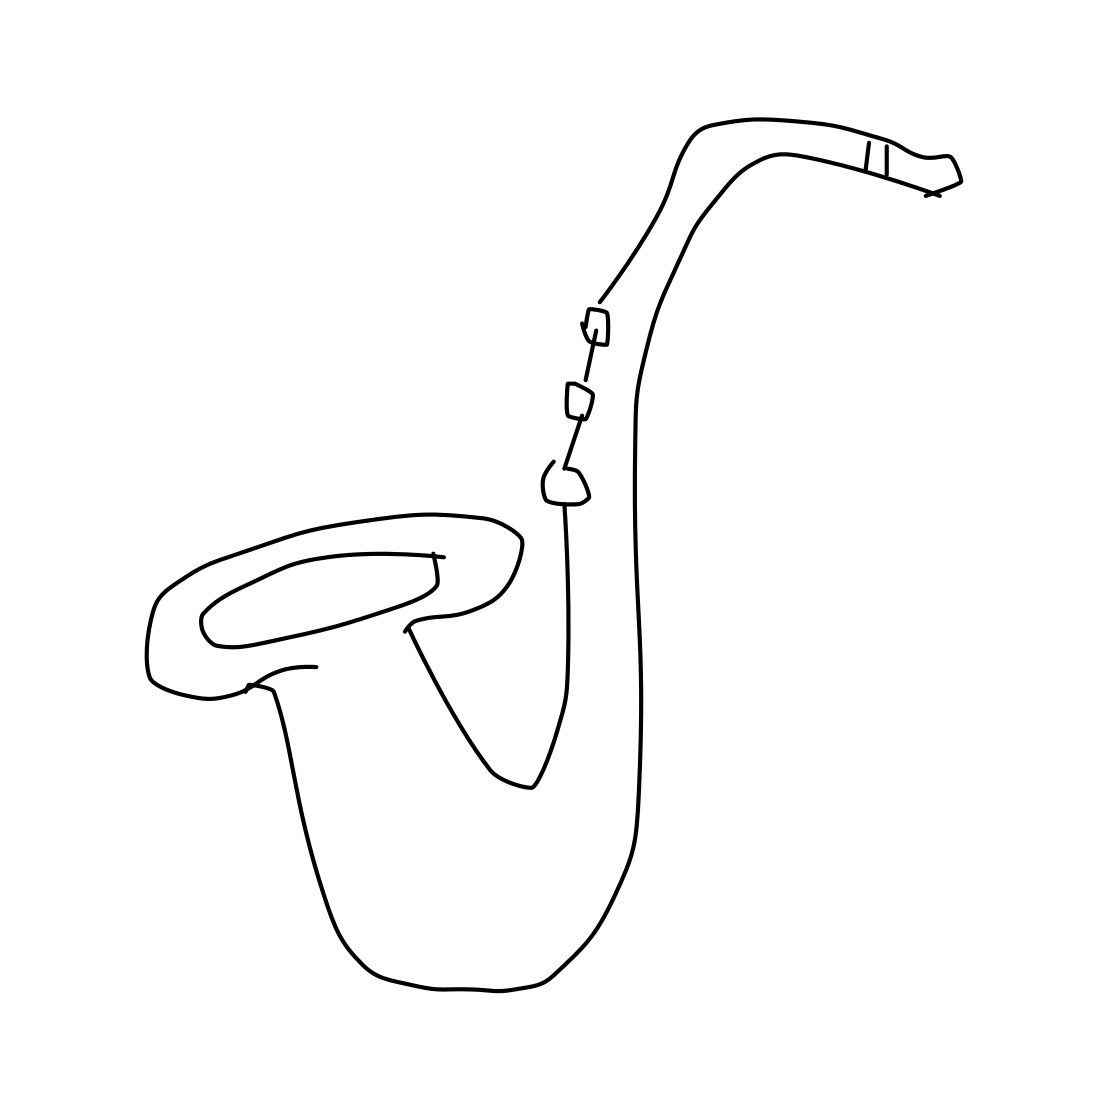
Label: saxophone